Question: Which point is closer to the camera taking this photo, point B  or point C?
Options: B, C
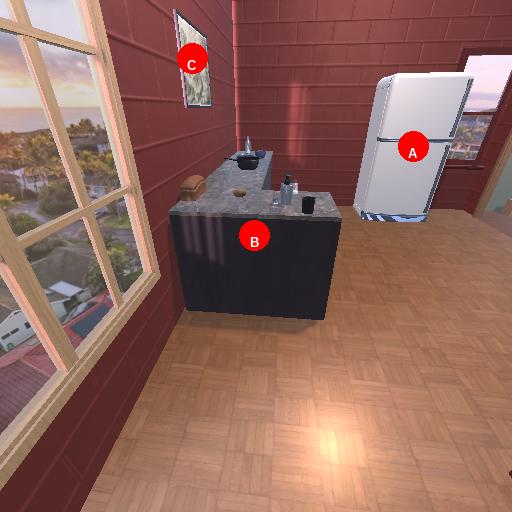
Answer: B